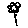
Label: flower